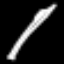
Label: pencil